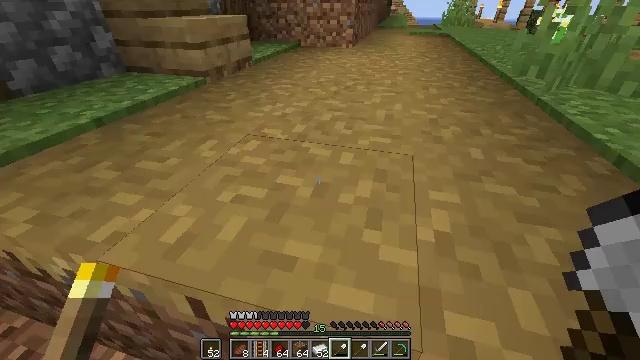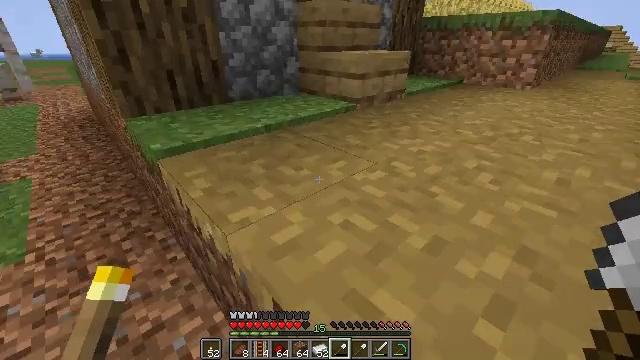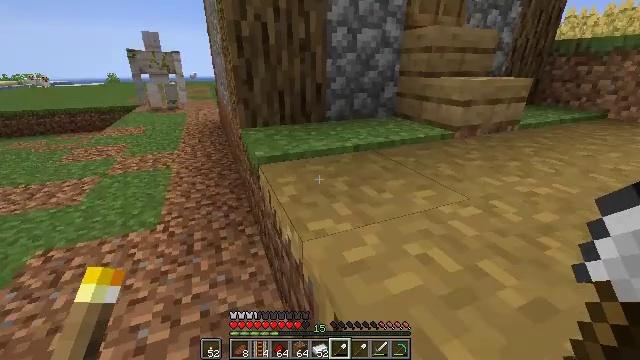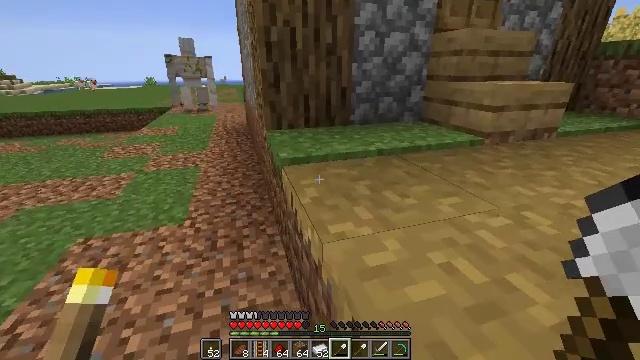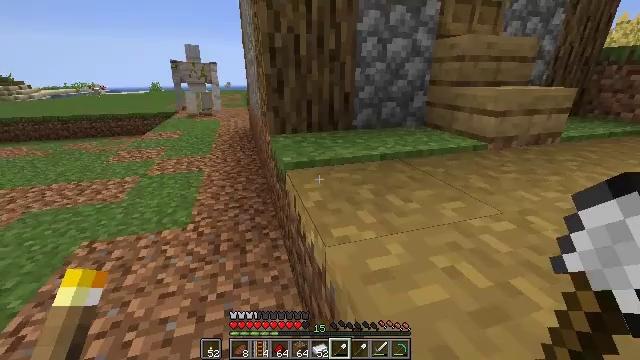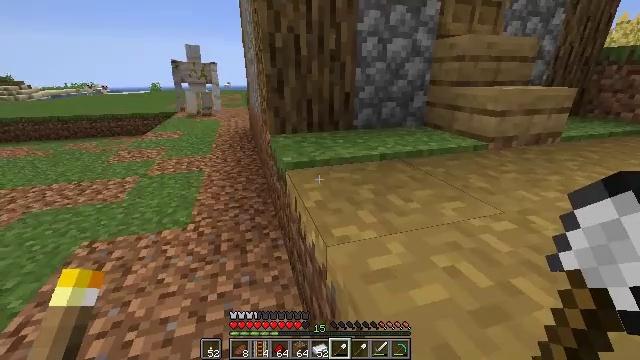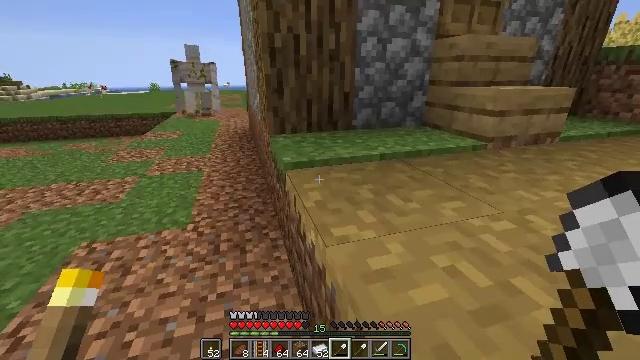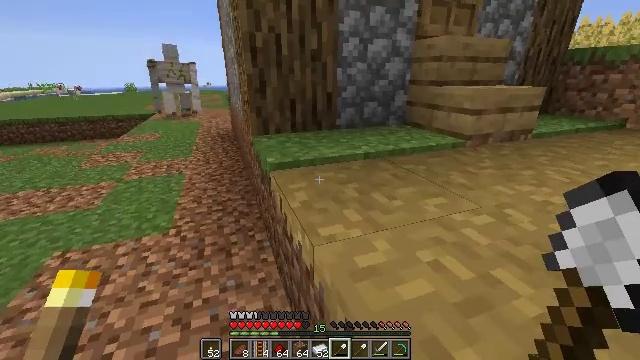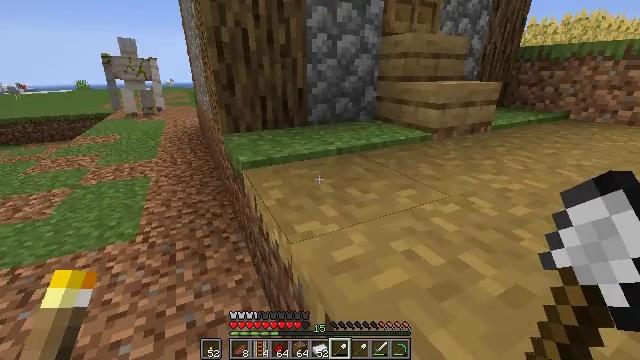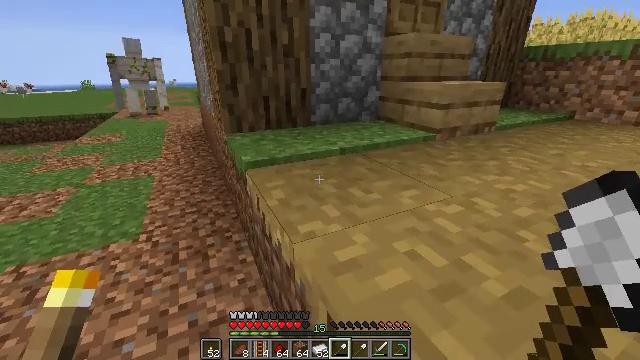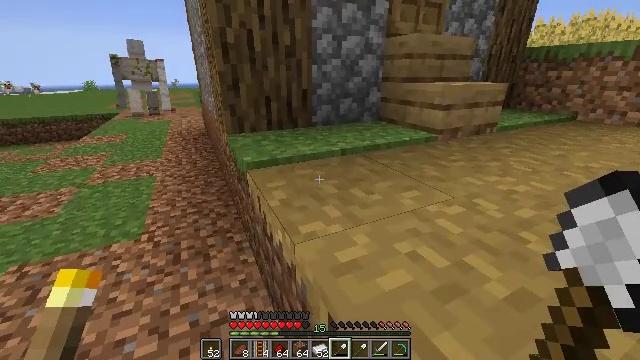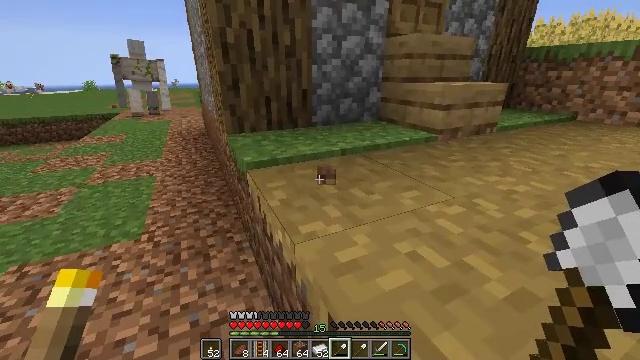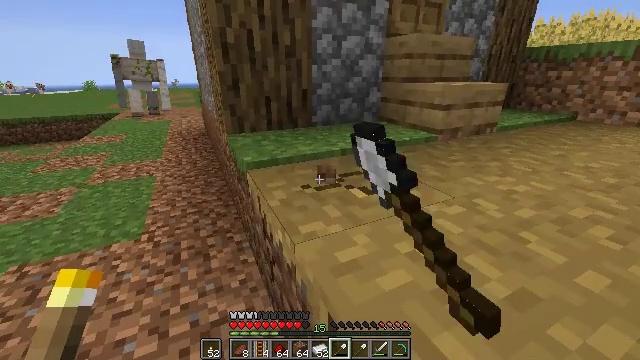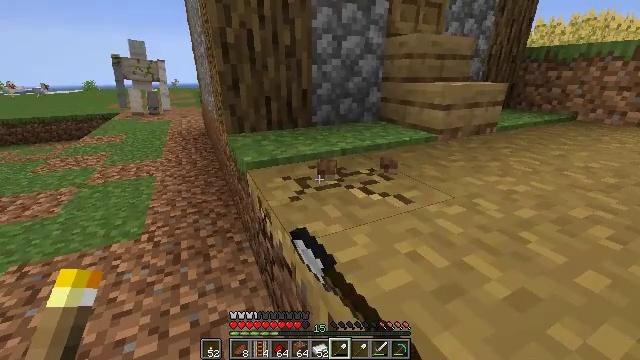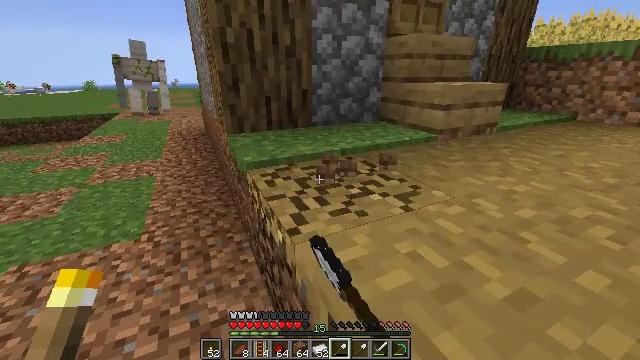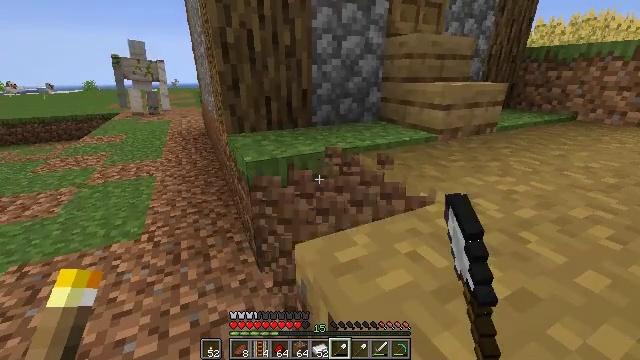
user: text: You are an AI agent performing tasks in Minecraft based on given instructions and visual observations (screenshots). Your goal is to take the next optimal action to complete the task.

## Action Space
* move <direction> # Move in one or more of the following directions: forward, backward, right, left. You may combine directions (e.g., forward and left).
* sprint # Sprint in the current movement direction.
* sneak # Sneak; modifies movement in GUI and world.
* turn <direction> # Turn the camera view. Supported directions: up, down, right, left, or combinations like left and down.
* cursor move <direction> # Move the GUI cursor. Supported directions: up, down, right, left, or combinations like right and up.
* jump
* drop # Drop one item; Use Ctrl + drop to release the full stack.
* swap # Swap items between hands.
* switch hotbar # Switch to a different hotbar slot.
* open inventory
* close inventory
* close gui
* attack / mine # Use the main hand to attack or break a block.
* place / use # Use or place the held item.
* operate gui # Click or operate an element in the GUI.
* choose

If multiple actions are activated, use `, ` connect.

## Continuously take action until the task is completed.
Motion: motion action
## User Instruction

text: Dig the grass path to transform it.
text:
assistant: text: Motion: turn left and up
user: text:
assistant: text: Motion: turn left and up
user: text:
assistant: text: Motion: turn left
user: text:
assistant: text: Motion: turn up
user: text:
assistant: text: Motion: no_op
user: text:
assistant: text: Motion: no_op
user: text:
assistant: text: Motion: turn right
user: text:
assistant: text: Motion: turn right
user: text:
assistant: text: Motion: no_op
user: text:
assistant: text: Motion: no_op
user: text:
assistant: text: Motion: attack / mine
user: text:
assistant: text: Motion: attack / mine
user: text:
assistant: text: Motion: attack / mine
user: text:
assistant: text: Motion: attack / mine
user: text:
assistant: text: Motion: attack / mine
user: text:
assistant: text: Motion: attack / mine
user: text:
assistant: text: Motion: turn right and down, attack / mine
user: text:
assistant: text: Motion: turn right and down, attack / mine
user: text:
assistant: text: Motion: turn right and down, attack / mine
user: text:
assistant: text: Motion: turn right and down, attack / mine
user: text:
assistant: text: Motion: turn right and down, attack / mine
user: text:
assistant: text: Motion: turn right and down, attack / mine
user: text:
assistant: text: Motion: turn right and down, attack / mine
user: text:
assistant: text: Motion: turn right and down, attack / mine
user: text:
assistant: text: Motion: attack / mine
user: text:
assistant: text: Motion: attack / mine
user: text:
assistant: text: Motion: attack / mine
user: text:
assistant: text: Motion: attack / mine
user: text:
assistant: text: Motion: turn right and down, attack / mine
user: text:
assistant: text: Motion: turn right, attack / mine